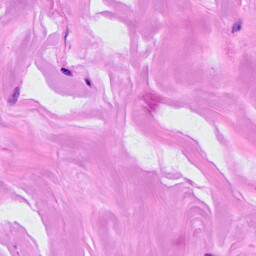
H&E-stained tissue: Breast